Question: Is there a way to set a background to be fixed to the center, and to the bottom, but not flush with the bottom of the element, rather 100px up from the bottom of the element?

(Of course the bg image would only be visible with in the div bounds)
This is what i have so far, but don't know how to bump the image up 100px from the bottom.
'''
background: url("/path/to/bg.jpg") no-repeat fixed center bottom #FFF;
'''
(no javascript answers please)
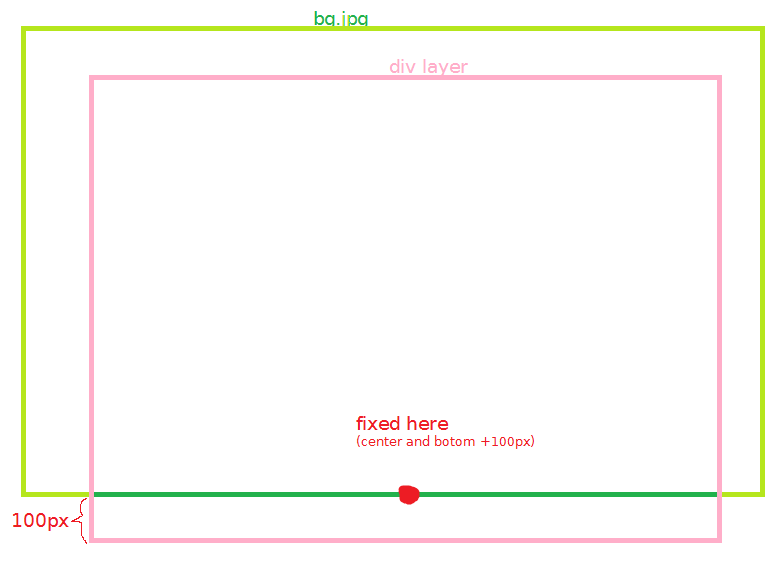
Answer: Very simple:
'''
background-color: #fff;
background-image: url("/path/to/bg.jpg");
background-repeat: no-repeat;
background-position: center bottom 100px; /* answer */
'''
<URL>
<URL>